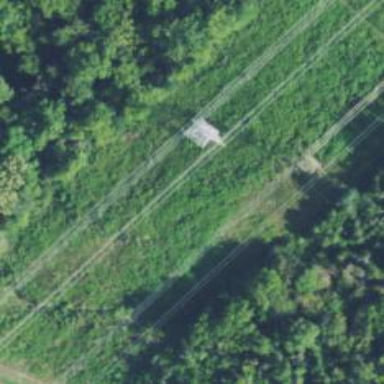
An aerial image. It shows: Lattice structure tower used for power transmission.